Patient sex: M
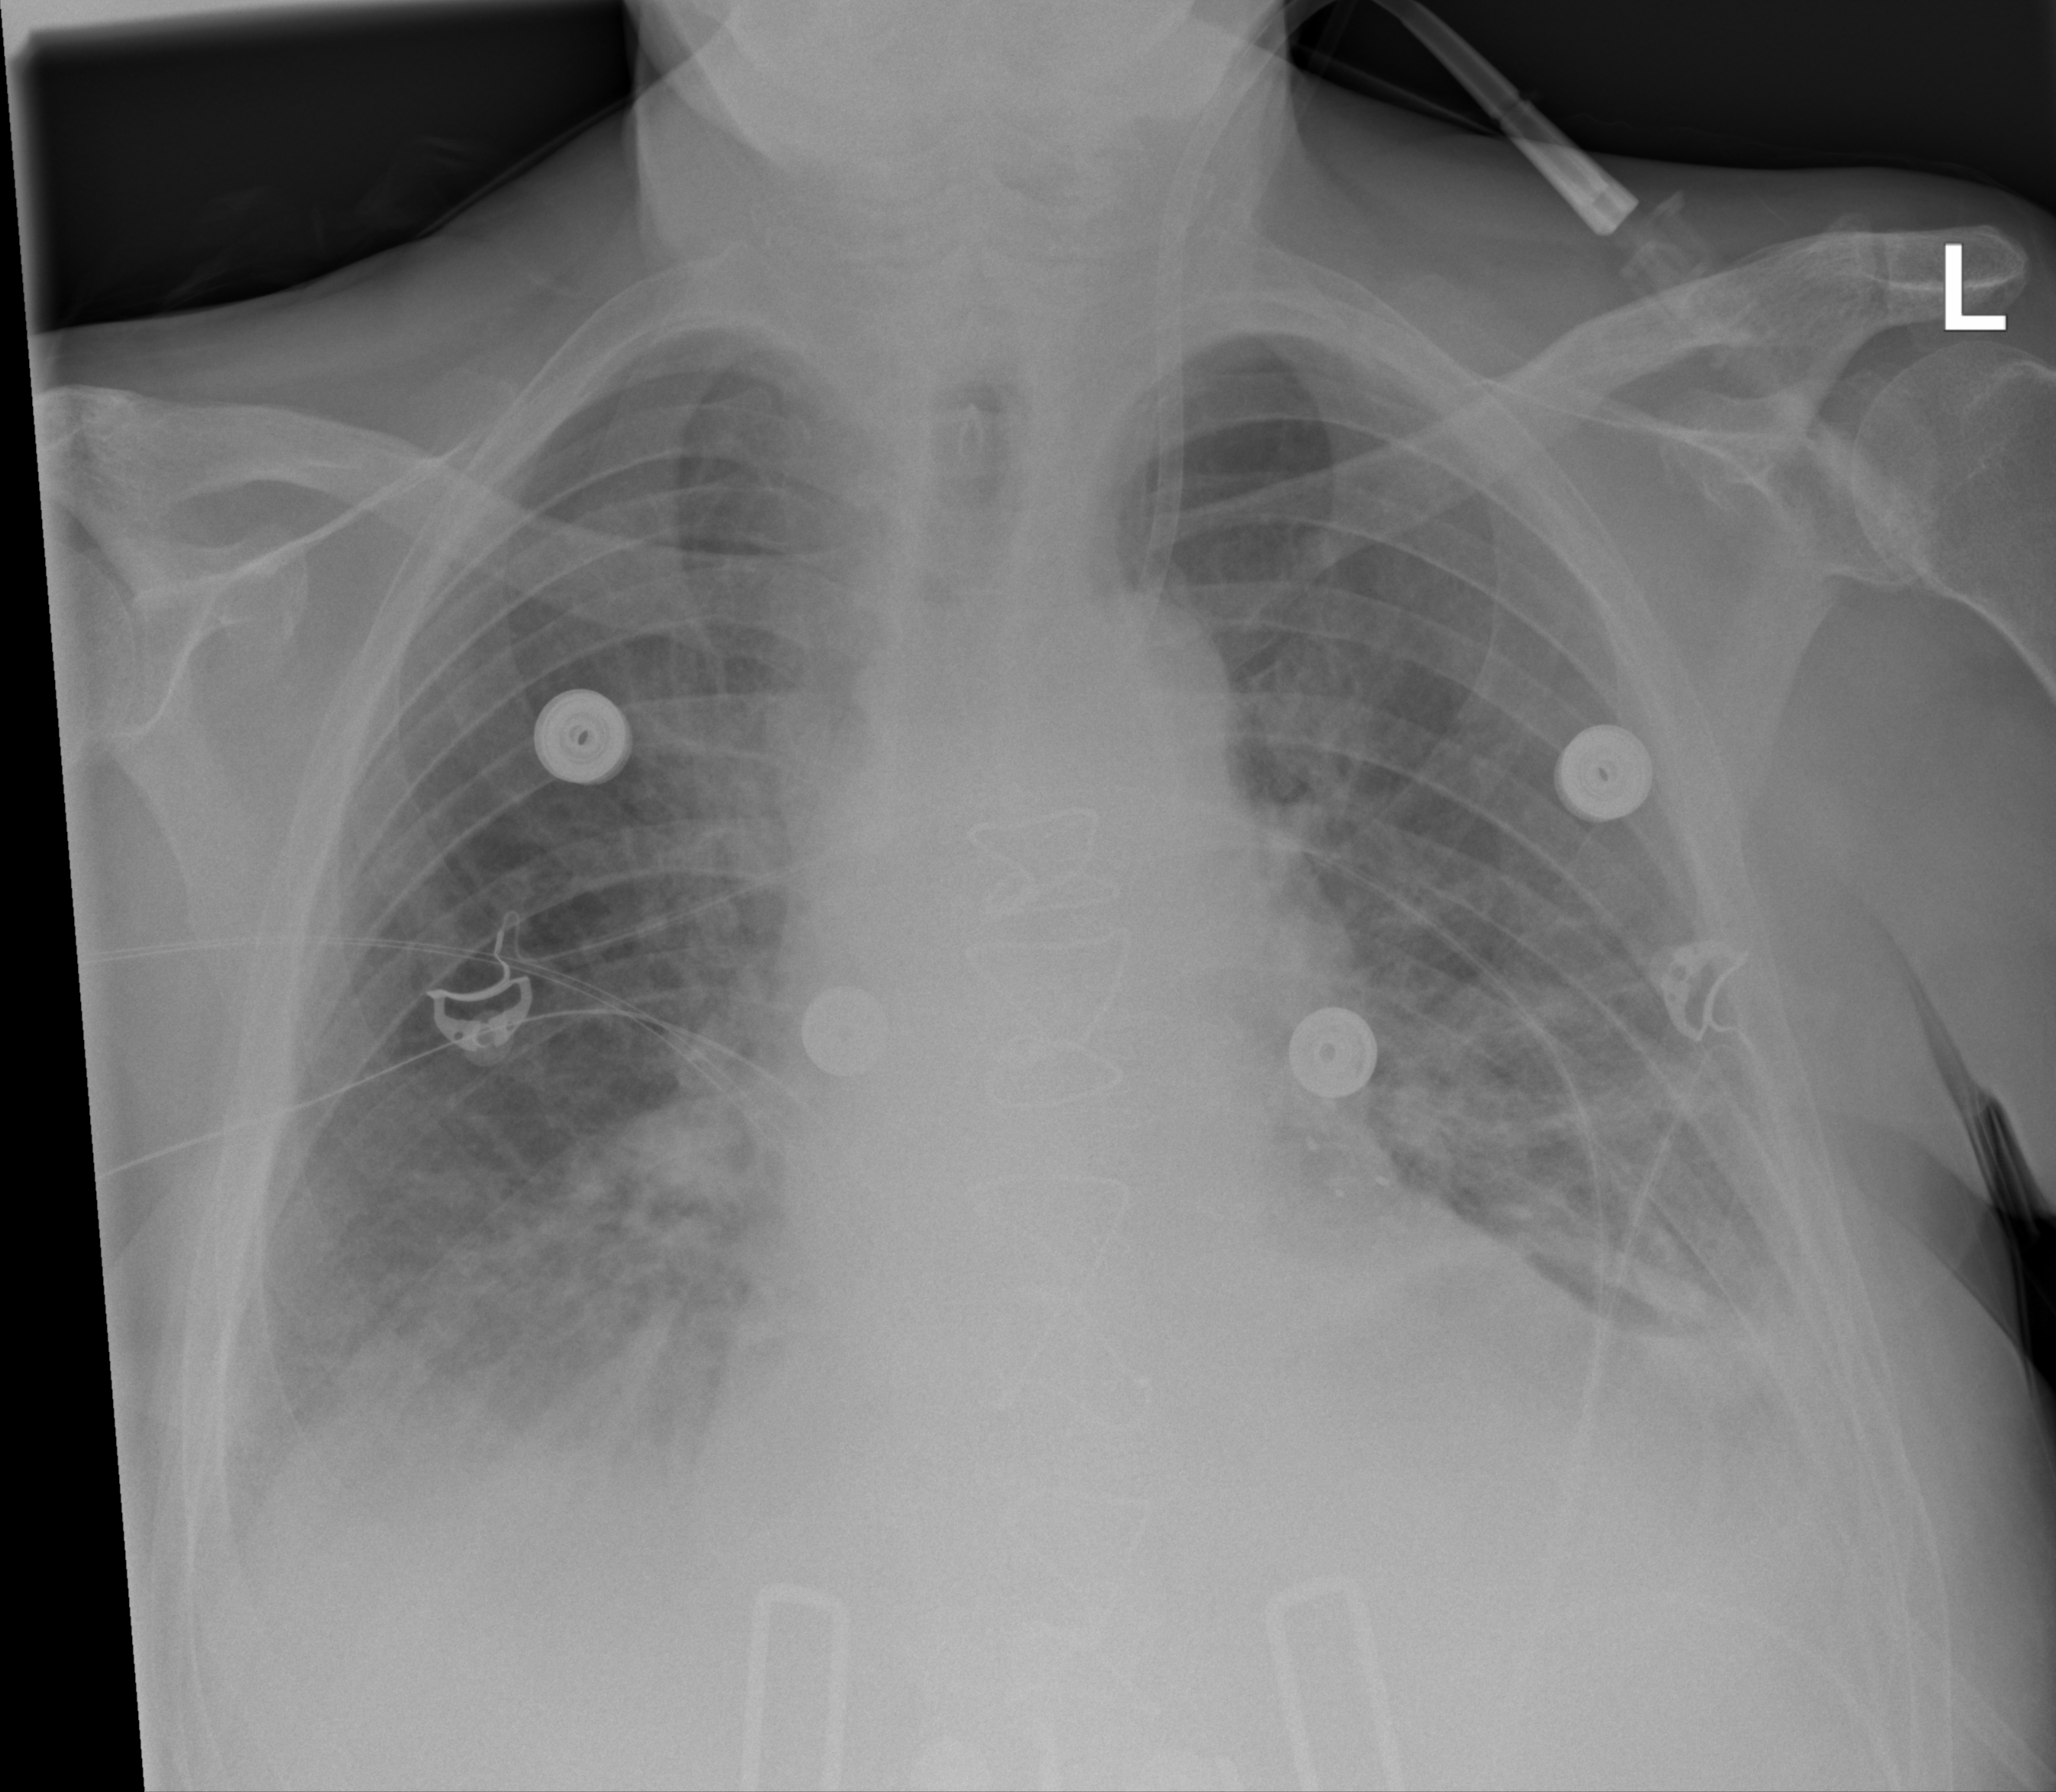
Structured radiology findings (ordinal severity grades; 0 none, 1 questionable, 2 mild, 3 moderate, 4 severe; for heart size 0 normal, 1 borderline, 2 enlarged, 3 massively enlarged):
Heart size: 2
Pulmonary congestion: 2
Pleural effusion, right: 2
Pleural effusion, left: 2
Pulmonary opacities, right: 2
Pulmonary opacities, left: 2
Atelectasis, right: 2
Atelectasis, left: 2